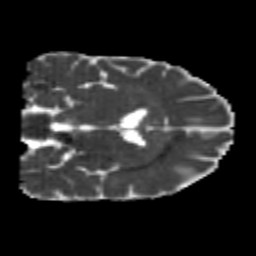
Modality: MD
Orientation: coronal
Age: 26
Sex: male
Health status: healthy
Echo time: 0.074 s